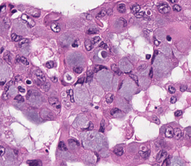
Tumor epithelial tissue: yes
Tumor-associated stroma tissue: no
Normal tissue: no